Question: I have a problem with gnuplot. I've searched and I don't find the correct solution. I'm plotting some data arranged in three columns with the command 'splot', and the steps in x and y are different. The plot I get with:
'''
set view map
splot 'data.dat' using 1:2:3 with points palette
'''
is:

and I would like the white space to be filled, making each tile size adapt, avoiding interpolation.
Some ideas are given here <URL>.
I've tryed <URL> too, but 'with image' doesn't seem to work :(
I should avoid 'pointsize' as my grid changes from time to time.
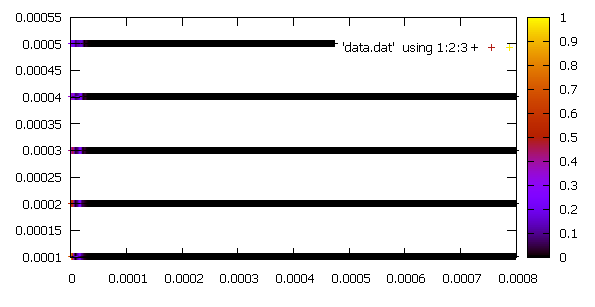
Answer: You can try
'''
set pm3d map interpolate 1,1 corners2color c1
splot 'data.dat' using 1:($2-5e-5):3
'''
This uses no interpolation, and the color of each polygon depends on the value of corner 'c1'. You may need to test if this is the correct one, or if you need 'c2', 'c3', or 'c4'.